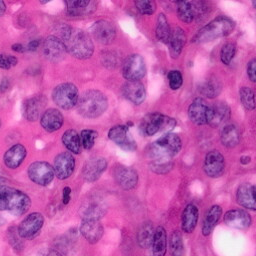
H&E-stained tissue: Pancreatic